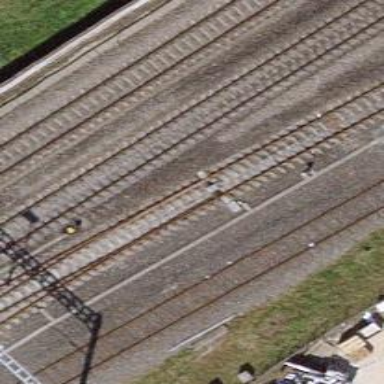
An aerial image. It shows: Railway switch.